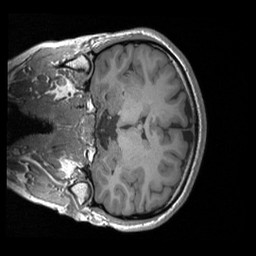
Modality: T1w
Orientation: coronal
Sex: female
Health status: ill
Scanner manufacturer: siemens
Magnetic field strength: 3 T
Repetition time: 1.66 s
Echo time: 0.00254 s